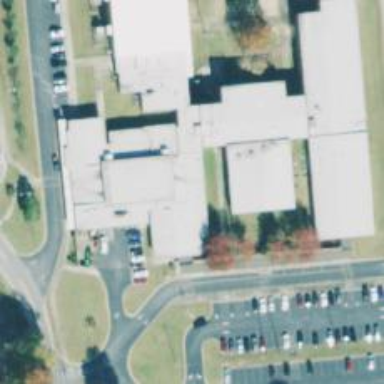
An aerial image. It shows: School.